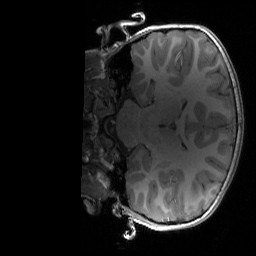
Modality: T1w
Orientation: coronal
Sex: male
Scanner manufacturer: siemens
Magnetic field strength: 3 T
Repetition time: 1.9 s
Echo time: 0.00243 s